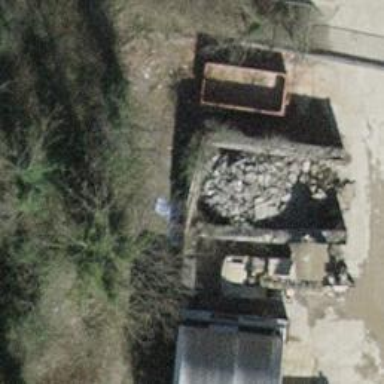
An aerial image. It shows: Wall barrier.